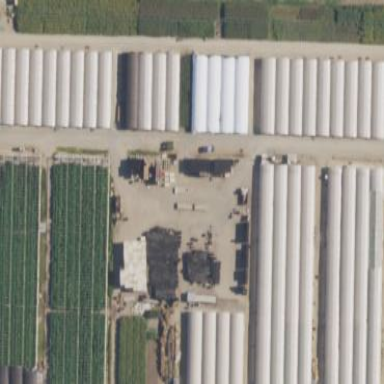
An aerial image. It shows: Area dedicated to greenhouse horticulture.